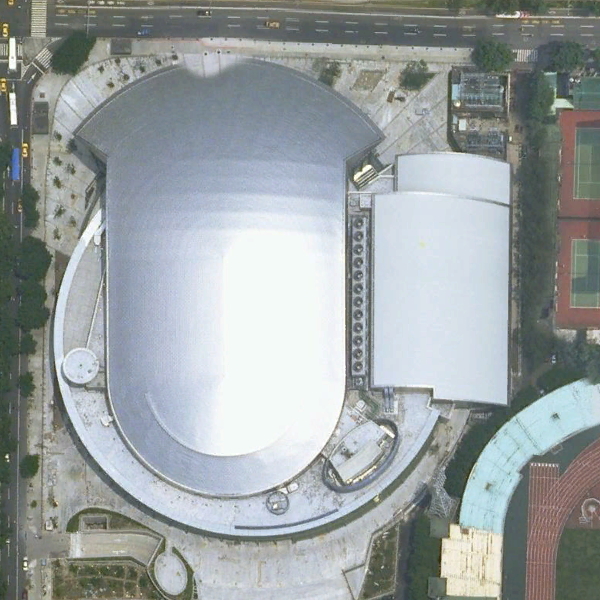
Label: Center